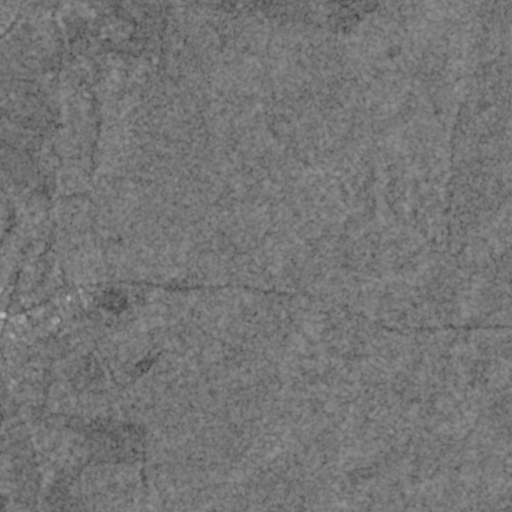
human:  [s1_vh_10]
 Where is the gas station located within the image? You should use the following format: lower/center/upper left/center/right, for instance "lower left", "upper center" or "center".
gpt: The gas station is located in the center left of the image.
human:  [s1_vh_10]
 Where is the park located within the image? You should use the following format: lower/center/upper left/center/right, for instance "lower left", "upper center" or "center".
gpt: The park is located in the lower left of the image.
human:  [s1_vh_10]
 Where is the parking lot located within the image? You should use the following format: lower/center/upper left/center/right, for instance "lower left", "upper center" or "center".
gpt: The parking lot is located in the center left of the image.
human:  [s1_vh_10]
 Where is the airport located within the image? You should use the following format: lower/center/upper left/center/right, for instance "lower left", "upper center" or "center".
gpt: There is no airport in the image.

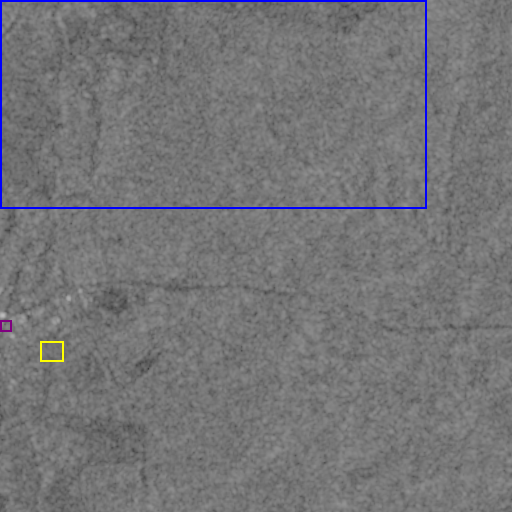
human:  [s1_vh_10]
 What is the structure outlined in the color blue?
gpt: The structure outlined in blue is a crop field.
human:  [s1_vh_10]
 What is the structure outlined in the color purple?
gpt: The structure outlined in purple is a gas station.
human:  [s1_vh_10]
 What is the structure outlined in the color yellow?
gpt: The structure outlined in yellow is a park.
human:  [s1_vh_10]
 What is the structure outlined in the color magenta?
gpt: There is no magenta outline.